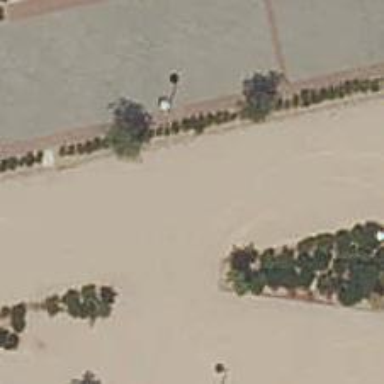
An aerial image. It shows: Parking aisle road with sand surface.